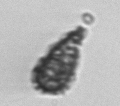
Label: Syracosphaera_pulchra